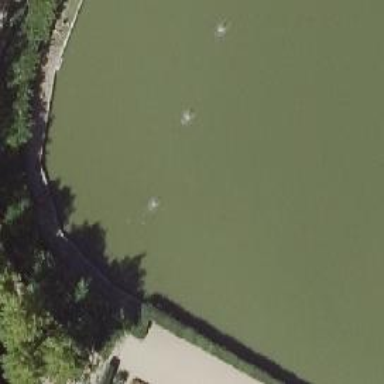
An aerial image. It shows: Beautiful fountain.